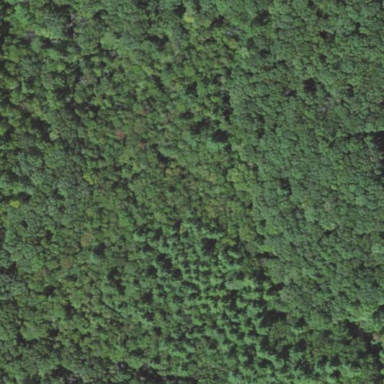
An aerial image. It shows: Nature reserve in woodland area.